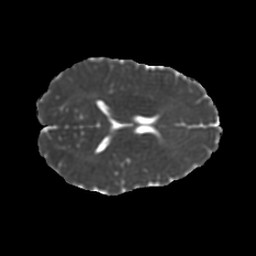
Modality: MD
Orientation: axial
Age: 35
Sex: female
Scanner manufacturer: ge
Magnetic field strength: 3 T
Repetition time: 7.8 s
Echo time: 0.0607 s